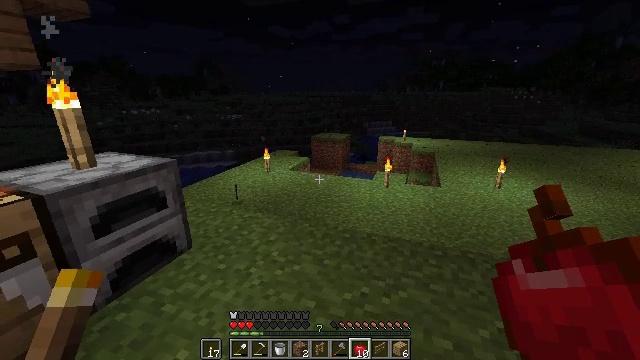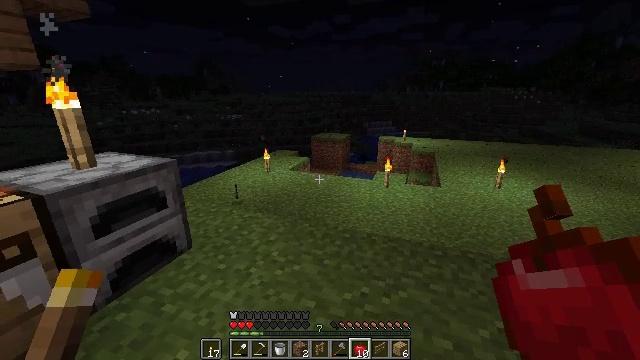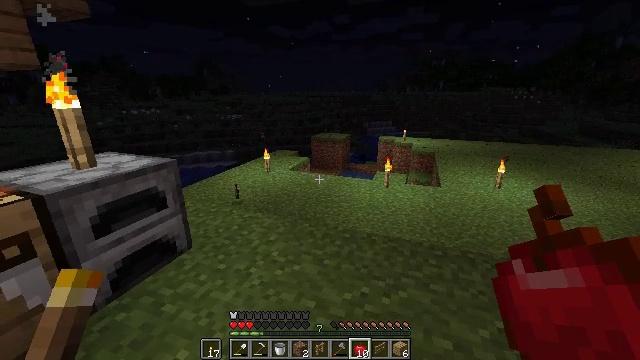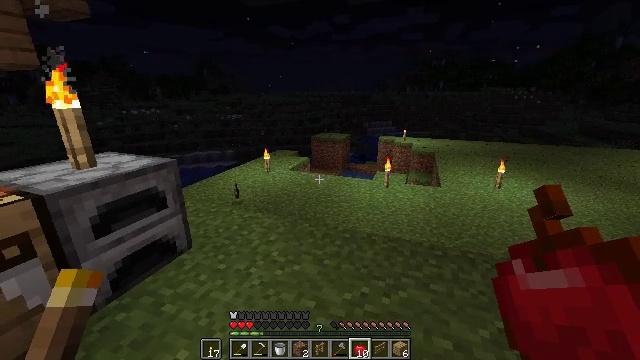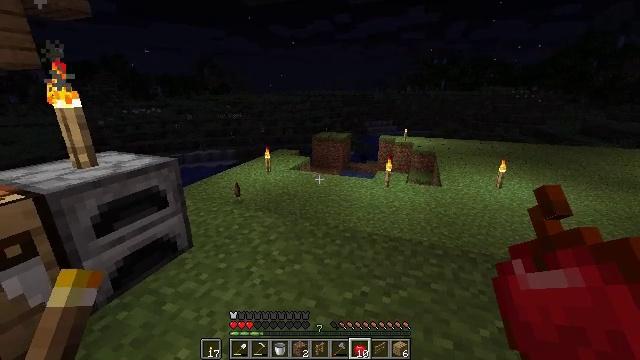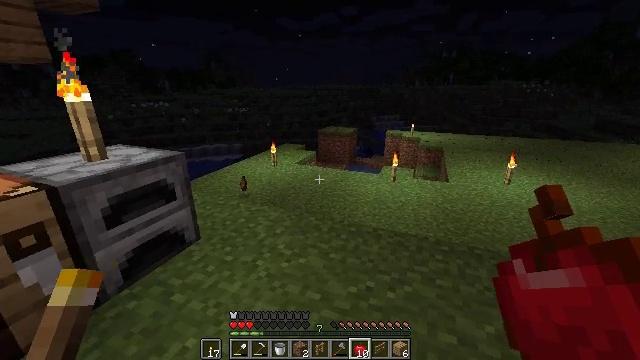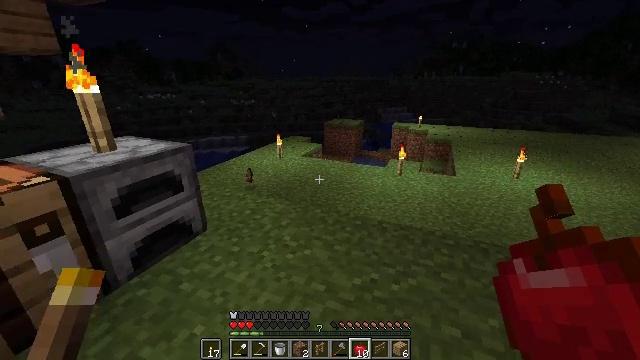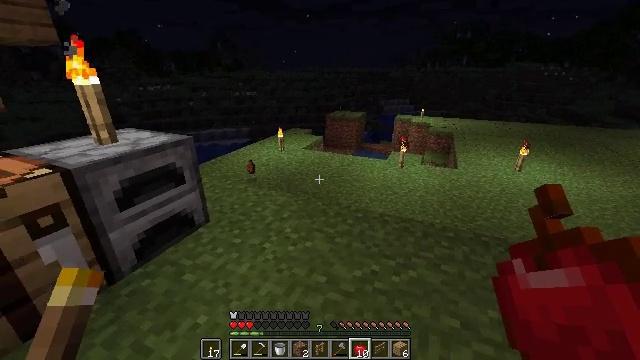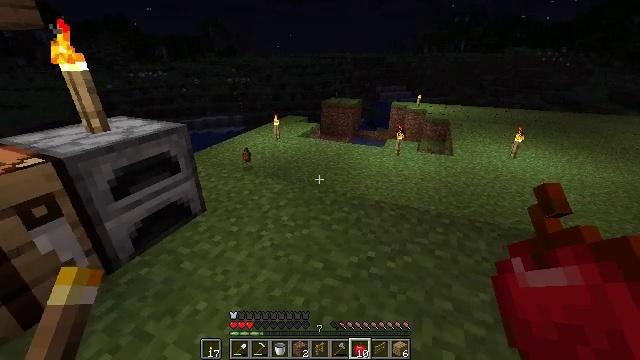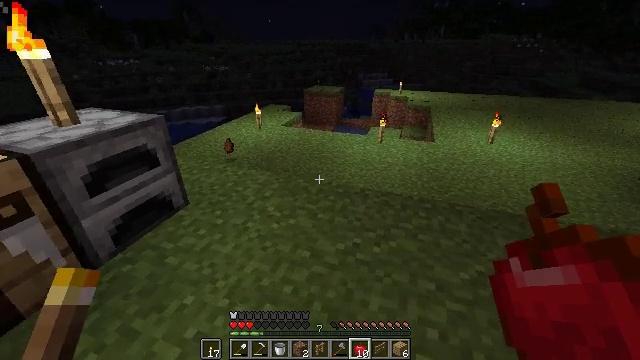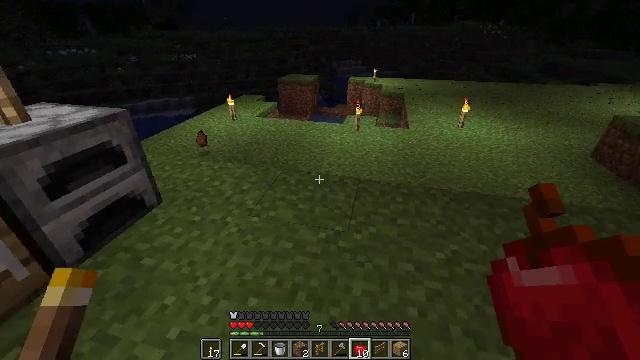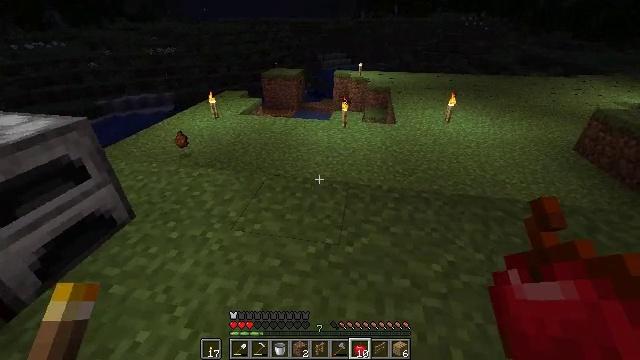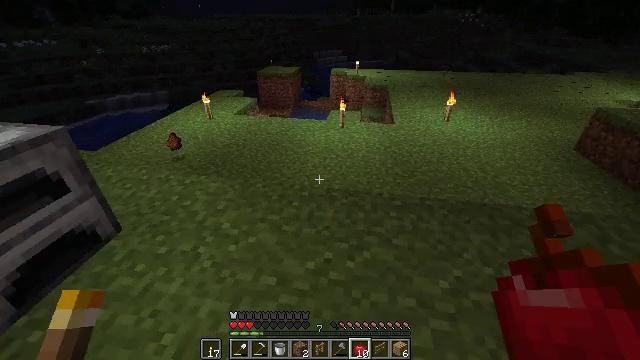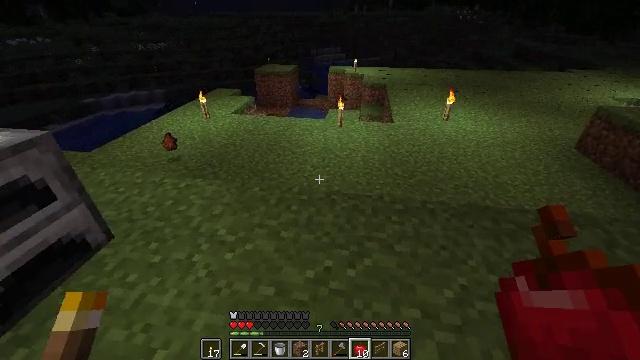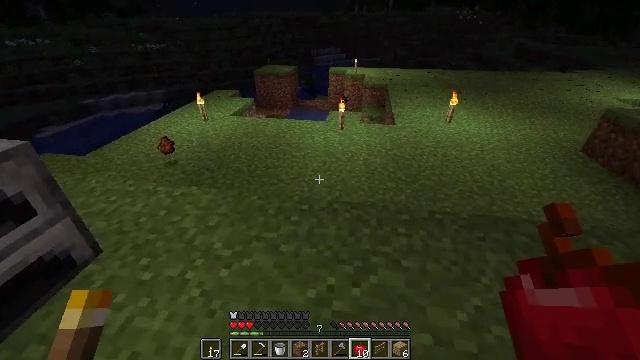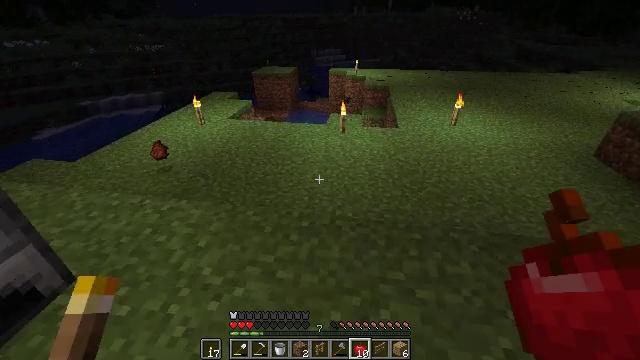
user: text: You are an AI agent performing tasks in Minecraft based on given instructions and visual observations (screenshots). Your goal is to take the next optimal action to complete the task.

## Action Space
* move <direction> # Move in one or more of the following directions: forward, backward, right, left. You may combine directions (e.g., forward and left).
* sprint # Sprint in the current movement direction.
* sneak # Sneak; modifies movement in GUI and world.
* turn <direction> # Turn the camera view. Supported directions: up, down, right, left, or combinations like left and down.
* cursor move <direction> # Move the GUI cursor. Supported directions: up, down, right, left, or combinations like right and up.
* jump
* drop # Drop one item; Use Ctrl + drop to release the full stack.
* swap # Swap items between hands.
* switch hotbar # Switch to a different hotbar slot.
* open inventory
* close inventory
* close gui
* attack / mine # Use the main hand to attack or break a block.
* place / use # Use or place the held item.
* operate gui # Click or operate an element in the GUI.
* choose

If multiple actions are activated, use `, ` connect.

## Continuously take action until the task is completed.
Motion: motion action
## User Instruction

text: Drop an egg.
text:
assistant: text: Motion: no_op
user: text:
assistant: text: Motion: no_op
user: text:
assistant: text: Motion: no_op
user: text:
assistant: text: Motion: no_op
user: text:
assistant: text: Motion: turn left and down
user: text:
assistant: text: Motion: turn left and down
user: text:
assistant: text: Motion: turn down
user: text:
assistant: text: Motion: turn down
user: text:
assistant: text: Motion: turn right and down
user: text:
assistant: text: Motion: move forward, turn right and down
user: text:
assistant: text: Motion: move forward, turn right and down
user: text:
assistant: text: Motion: move forward
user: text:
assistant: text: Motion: move forward
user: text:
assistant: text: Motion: move forward
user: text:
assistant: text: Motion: move forward
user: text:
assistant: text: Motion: move forward, turn left
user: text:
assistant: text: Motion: turn left
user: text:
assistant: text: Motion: turn left and down
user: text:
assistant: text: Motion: turn left and down
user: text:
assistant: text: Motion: turn left
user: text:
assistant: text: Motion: turn left
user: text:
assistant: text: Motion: no_op
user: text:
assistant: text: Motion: no_op
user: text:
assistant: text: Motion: no_op
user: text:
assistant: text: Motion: no_op
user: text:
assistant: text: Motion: no_op
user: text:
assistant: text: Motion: turn left
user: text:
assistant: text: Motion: turn left
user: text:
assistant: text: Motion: turn left
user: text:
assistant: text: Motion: turn left and up